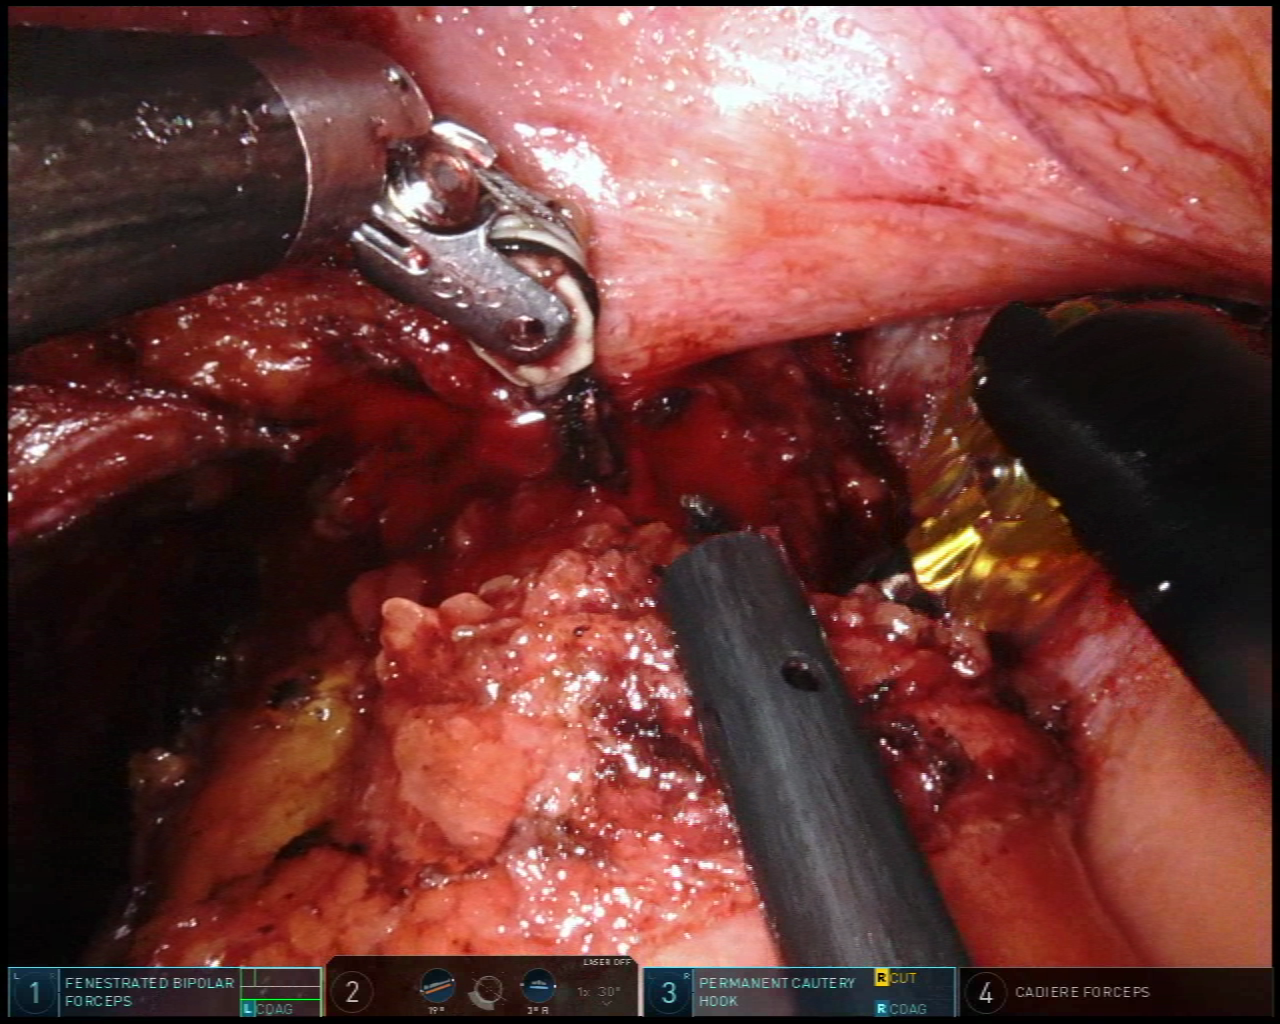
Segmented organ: vesicular_glands
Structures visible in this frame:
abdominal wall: no
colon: no
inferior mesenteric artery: no
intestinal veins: no
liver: no
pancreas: no
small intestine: no
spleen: no
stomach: no
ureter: no
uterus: no
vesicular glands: yes